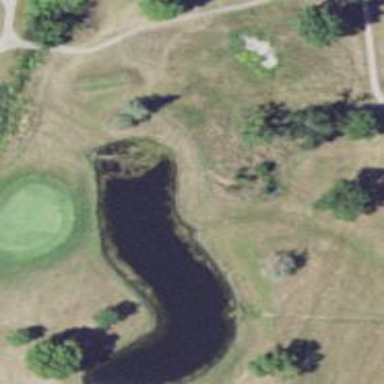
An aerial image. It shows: Picturesque scene of golf course with lateral water hazard.